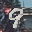
Label: 9